Interaction volume radius: 5 \u00c5
Interaction volume height: 25 \u00c5
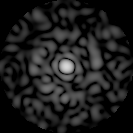
Disorder parameter: 0.8528